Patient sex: F
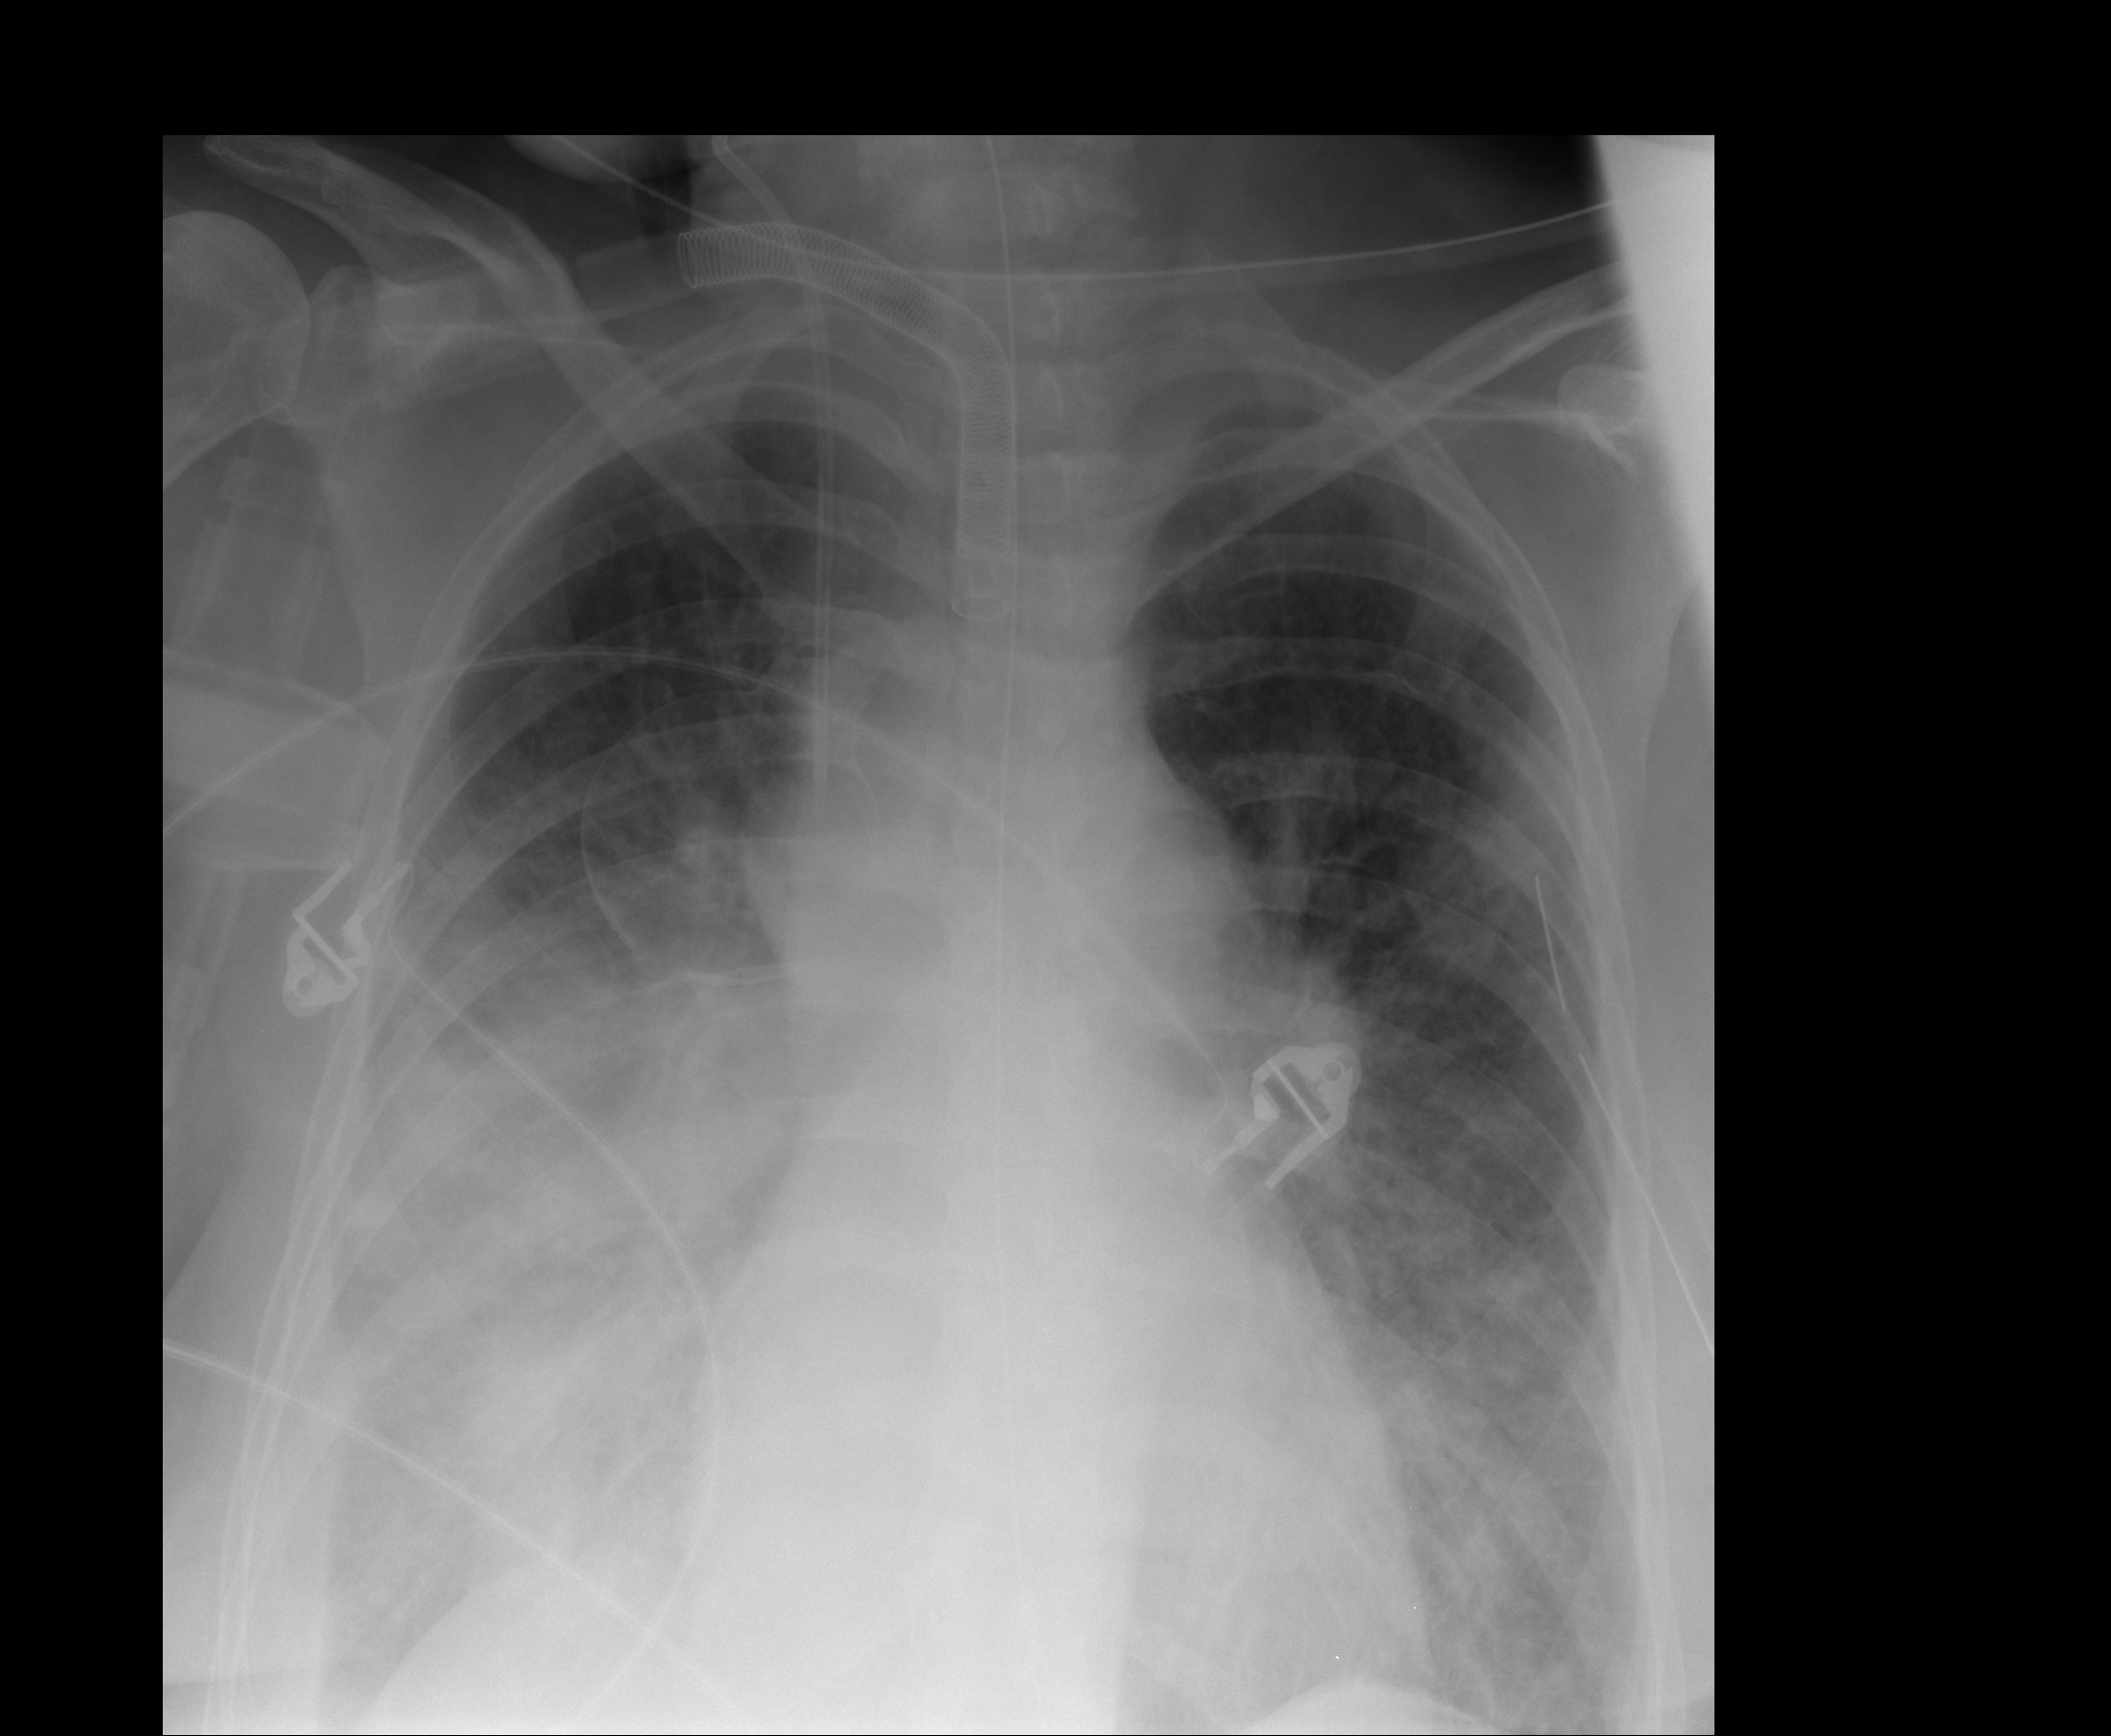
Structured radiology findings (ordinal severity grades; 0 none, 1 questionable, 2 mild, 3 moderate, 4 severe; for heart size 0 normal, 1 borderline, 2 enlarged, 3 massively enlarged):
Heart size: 0
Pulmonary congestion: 2
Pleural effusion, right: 2
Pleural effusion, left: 1
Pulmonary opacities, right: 3
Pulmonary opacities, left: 2
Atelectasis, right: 3
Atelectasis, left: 0